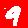
Digit: 9